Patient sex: M
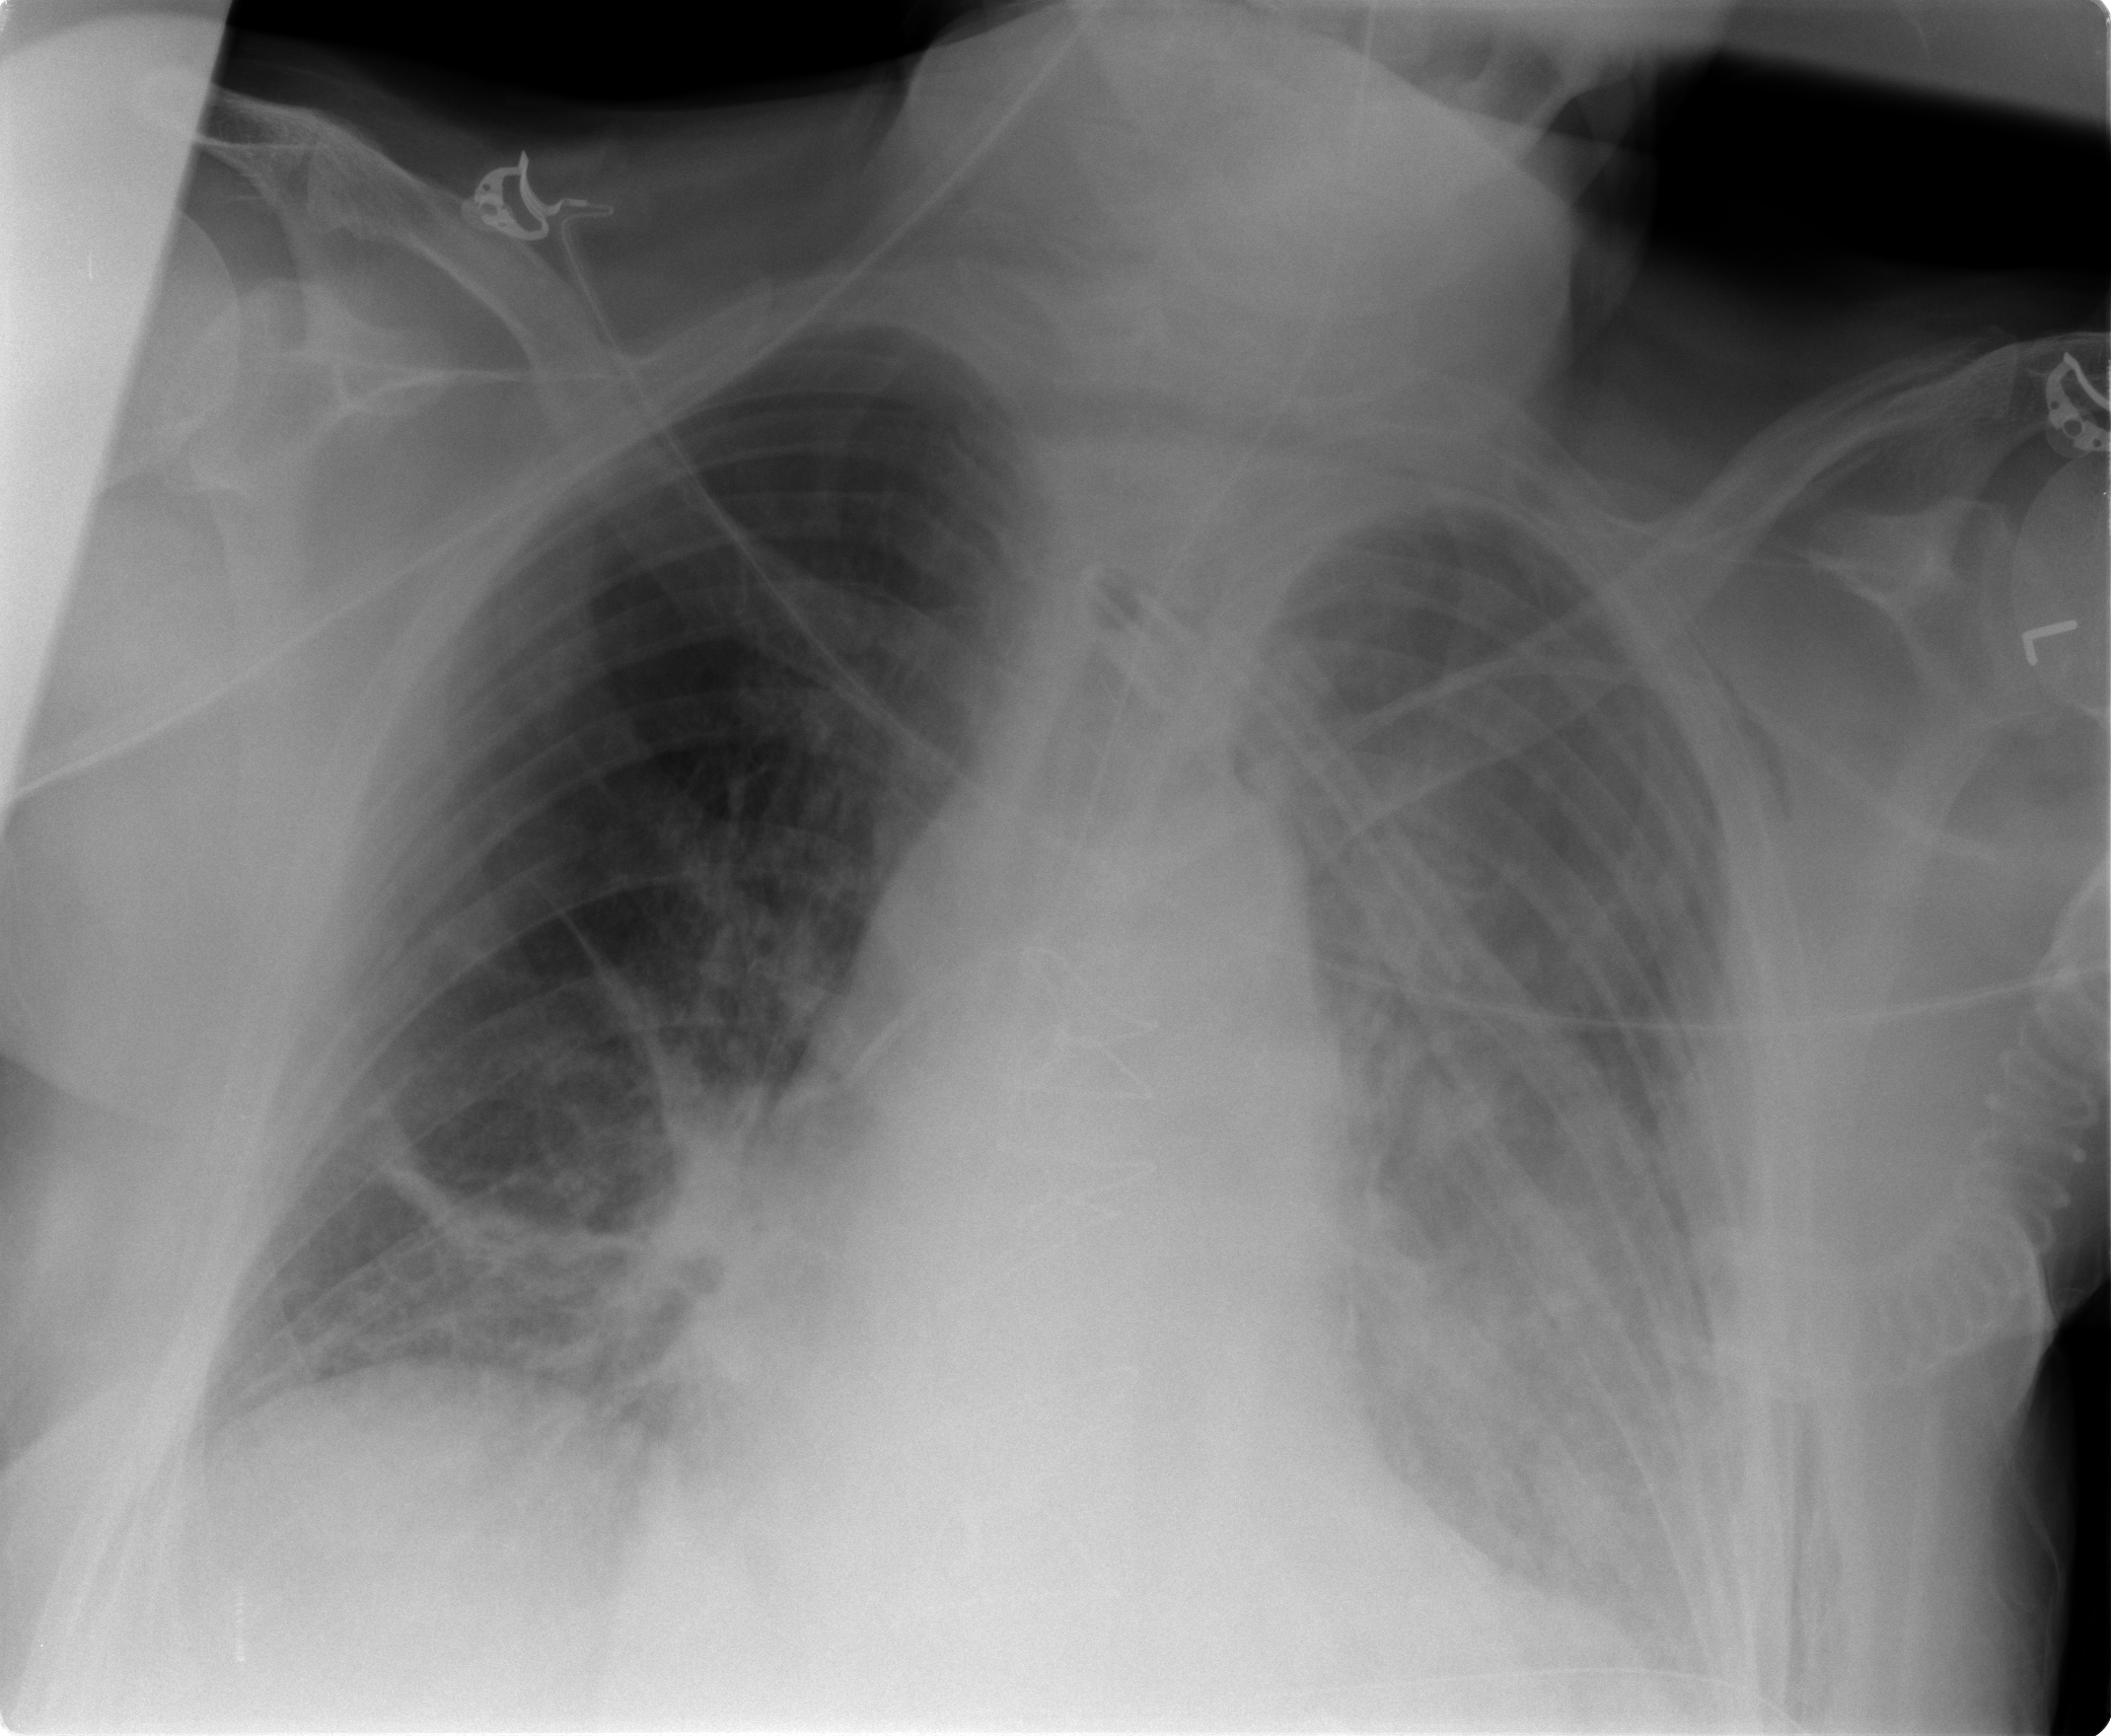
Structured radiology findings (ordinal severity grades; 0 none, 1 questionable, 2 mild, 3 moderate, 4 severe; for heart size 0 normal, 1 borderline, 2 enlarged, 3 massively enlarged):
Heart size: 2
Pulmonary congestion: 2
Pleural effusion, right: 0
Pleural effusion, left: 2
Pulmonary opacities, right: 2
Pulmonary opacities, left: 3
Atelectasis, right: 2
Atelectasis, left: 2